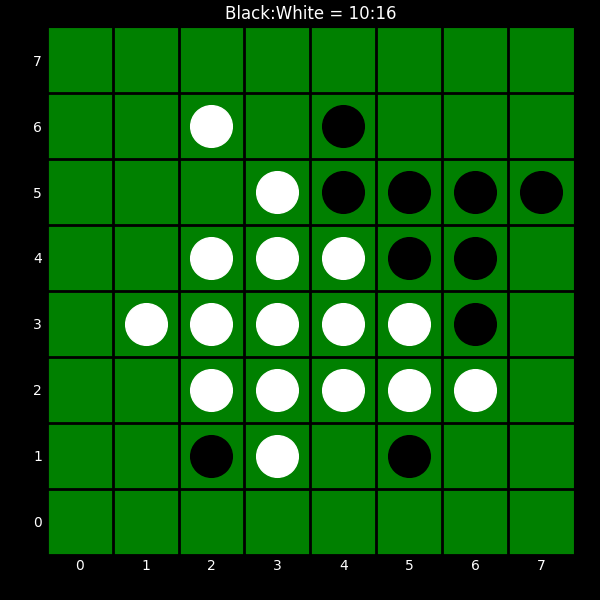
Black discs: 10
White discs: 16